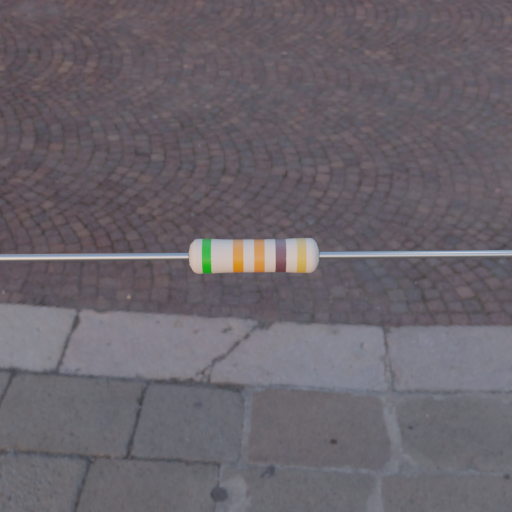
Resistor colour bands (in order): green, orange, orange, brown, gold